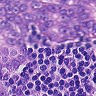
Metastatic tissue present: yes